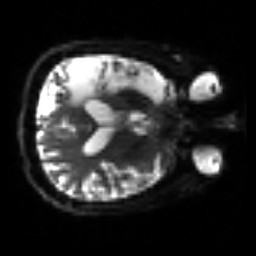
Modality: sbref
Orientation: axial
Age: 56
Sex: male
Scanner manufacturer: siemens
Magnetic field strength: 3 T
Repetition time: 3.2 s
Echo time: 0.081 s